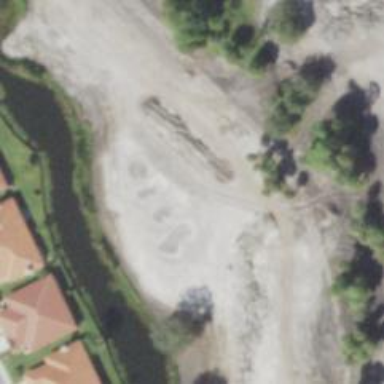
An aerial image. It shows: Golf hole.